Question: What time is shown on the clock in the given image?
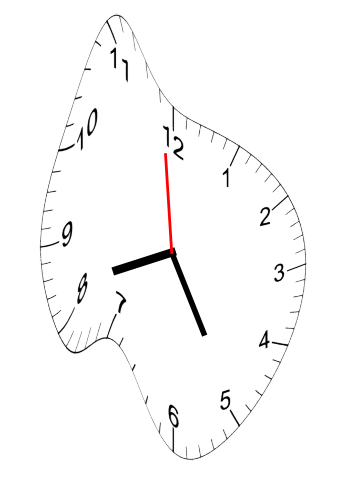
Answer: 08:24:59